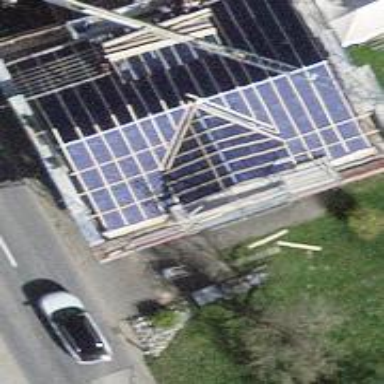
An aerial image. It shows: Solar power generator with photovoltaic panels.